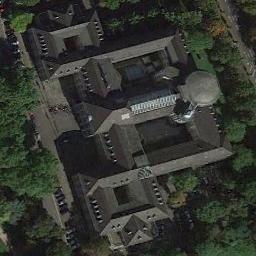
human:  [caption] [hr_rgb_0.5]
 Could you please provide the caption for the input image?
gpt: This is a church with a square in the middle .

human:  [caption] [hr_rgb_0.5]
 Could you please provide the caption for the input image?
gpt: A church with a gray roof, Surrounded by trees and parked vehicles .

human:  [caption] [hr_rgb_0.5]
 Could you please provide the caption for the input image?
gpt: The church with a circular dome and the rest of the church has some gray sloping roofs .

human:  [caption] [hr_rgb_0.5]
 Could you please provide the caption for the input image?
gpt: The church is surrounded by many trees .

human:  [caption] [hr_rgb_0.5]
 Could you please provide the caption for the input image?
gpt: There are many trees near the church .